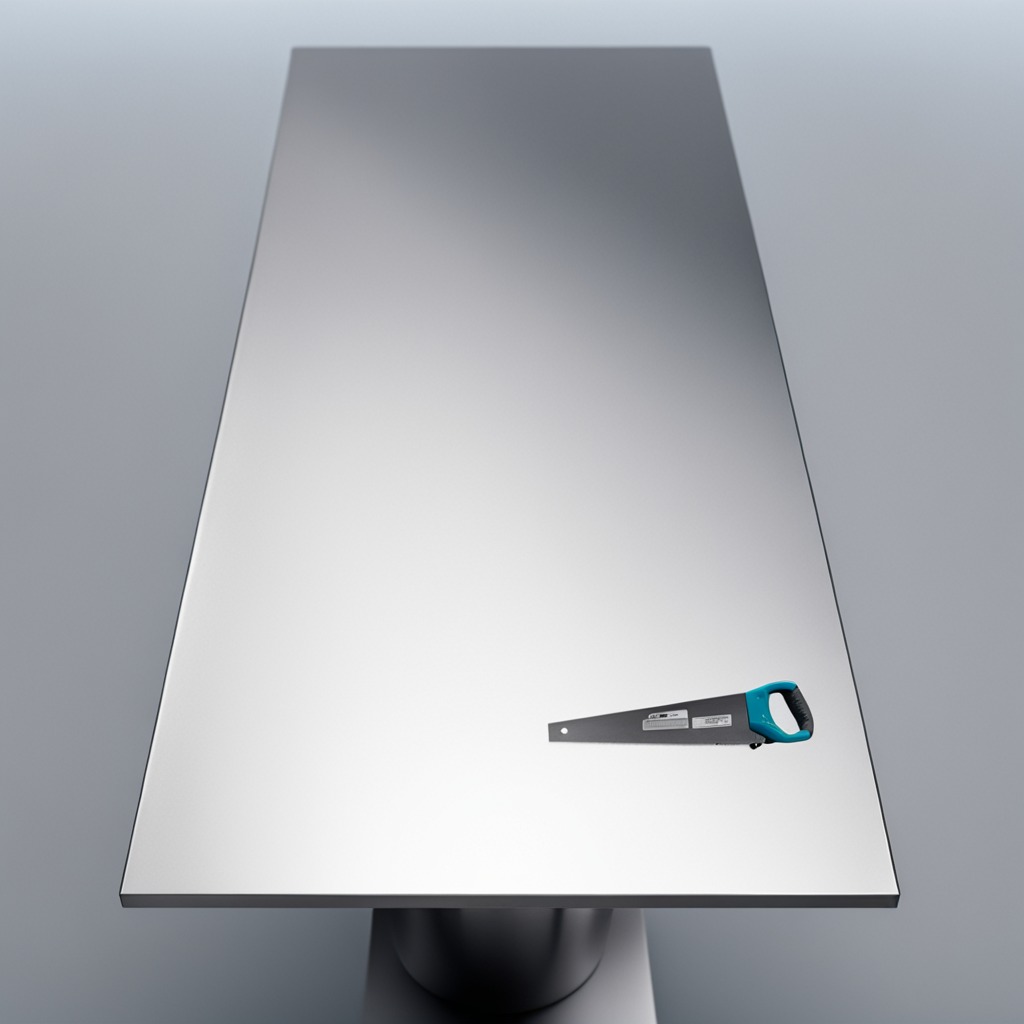
A metal saw is lying on a stainless steel table in a high-end prototyping lab.